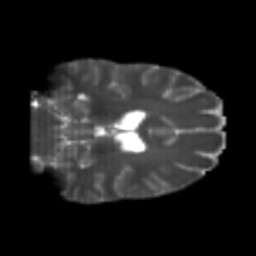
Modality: T2w
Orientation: coronal
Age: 25
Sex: female
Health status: healthy
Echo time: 0.074 s